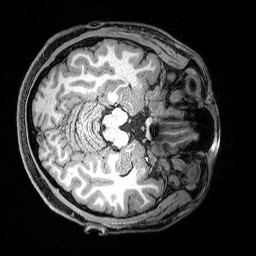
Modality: T1w
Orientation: axial
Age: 24
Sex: male
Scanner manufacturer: siemens
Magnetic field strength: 3 T
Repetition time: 2.5 s
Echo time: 0.00369 s